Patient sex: M
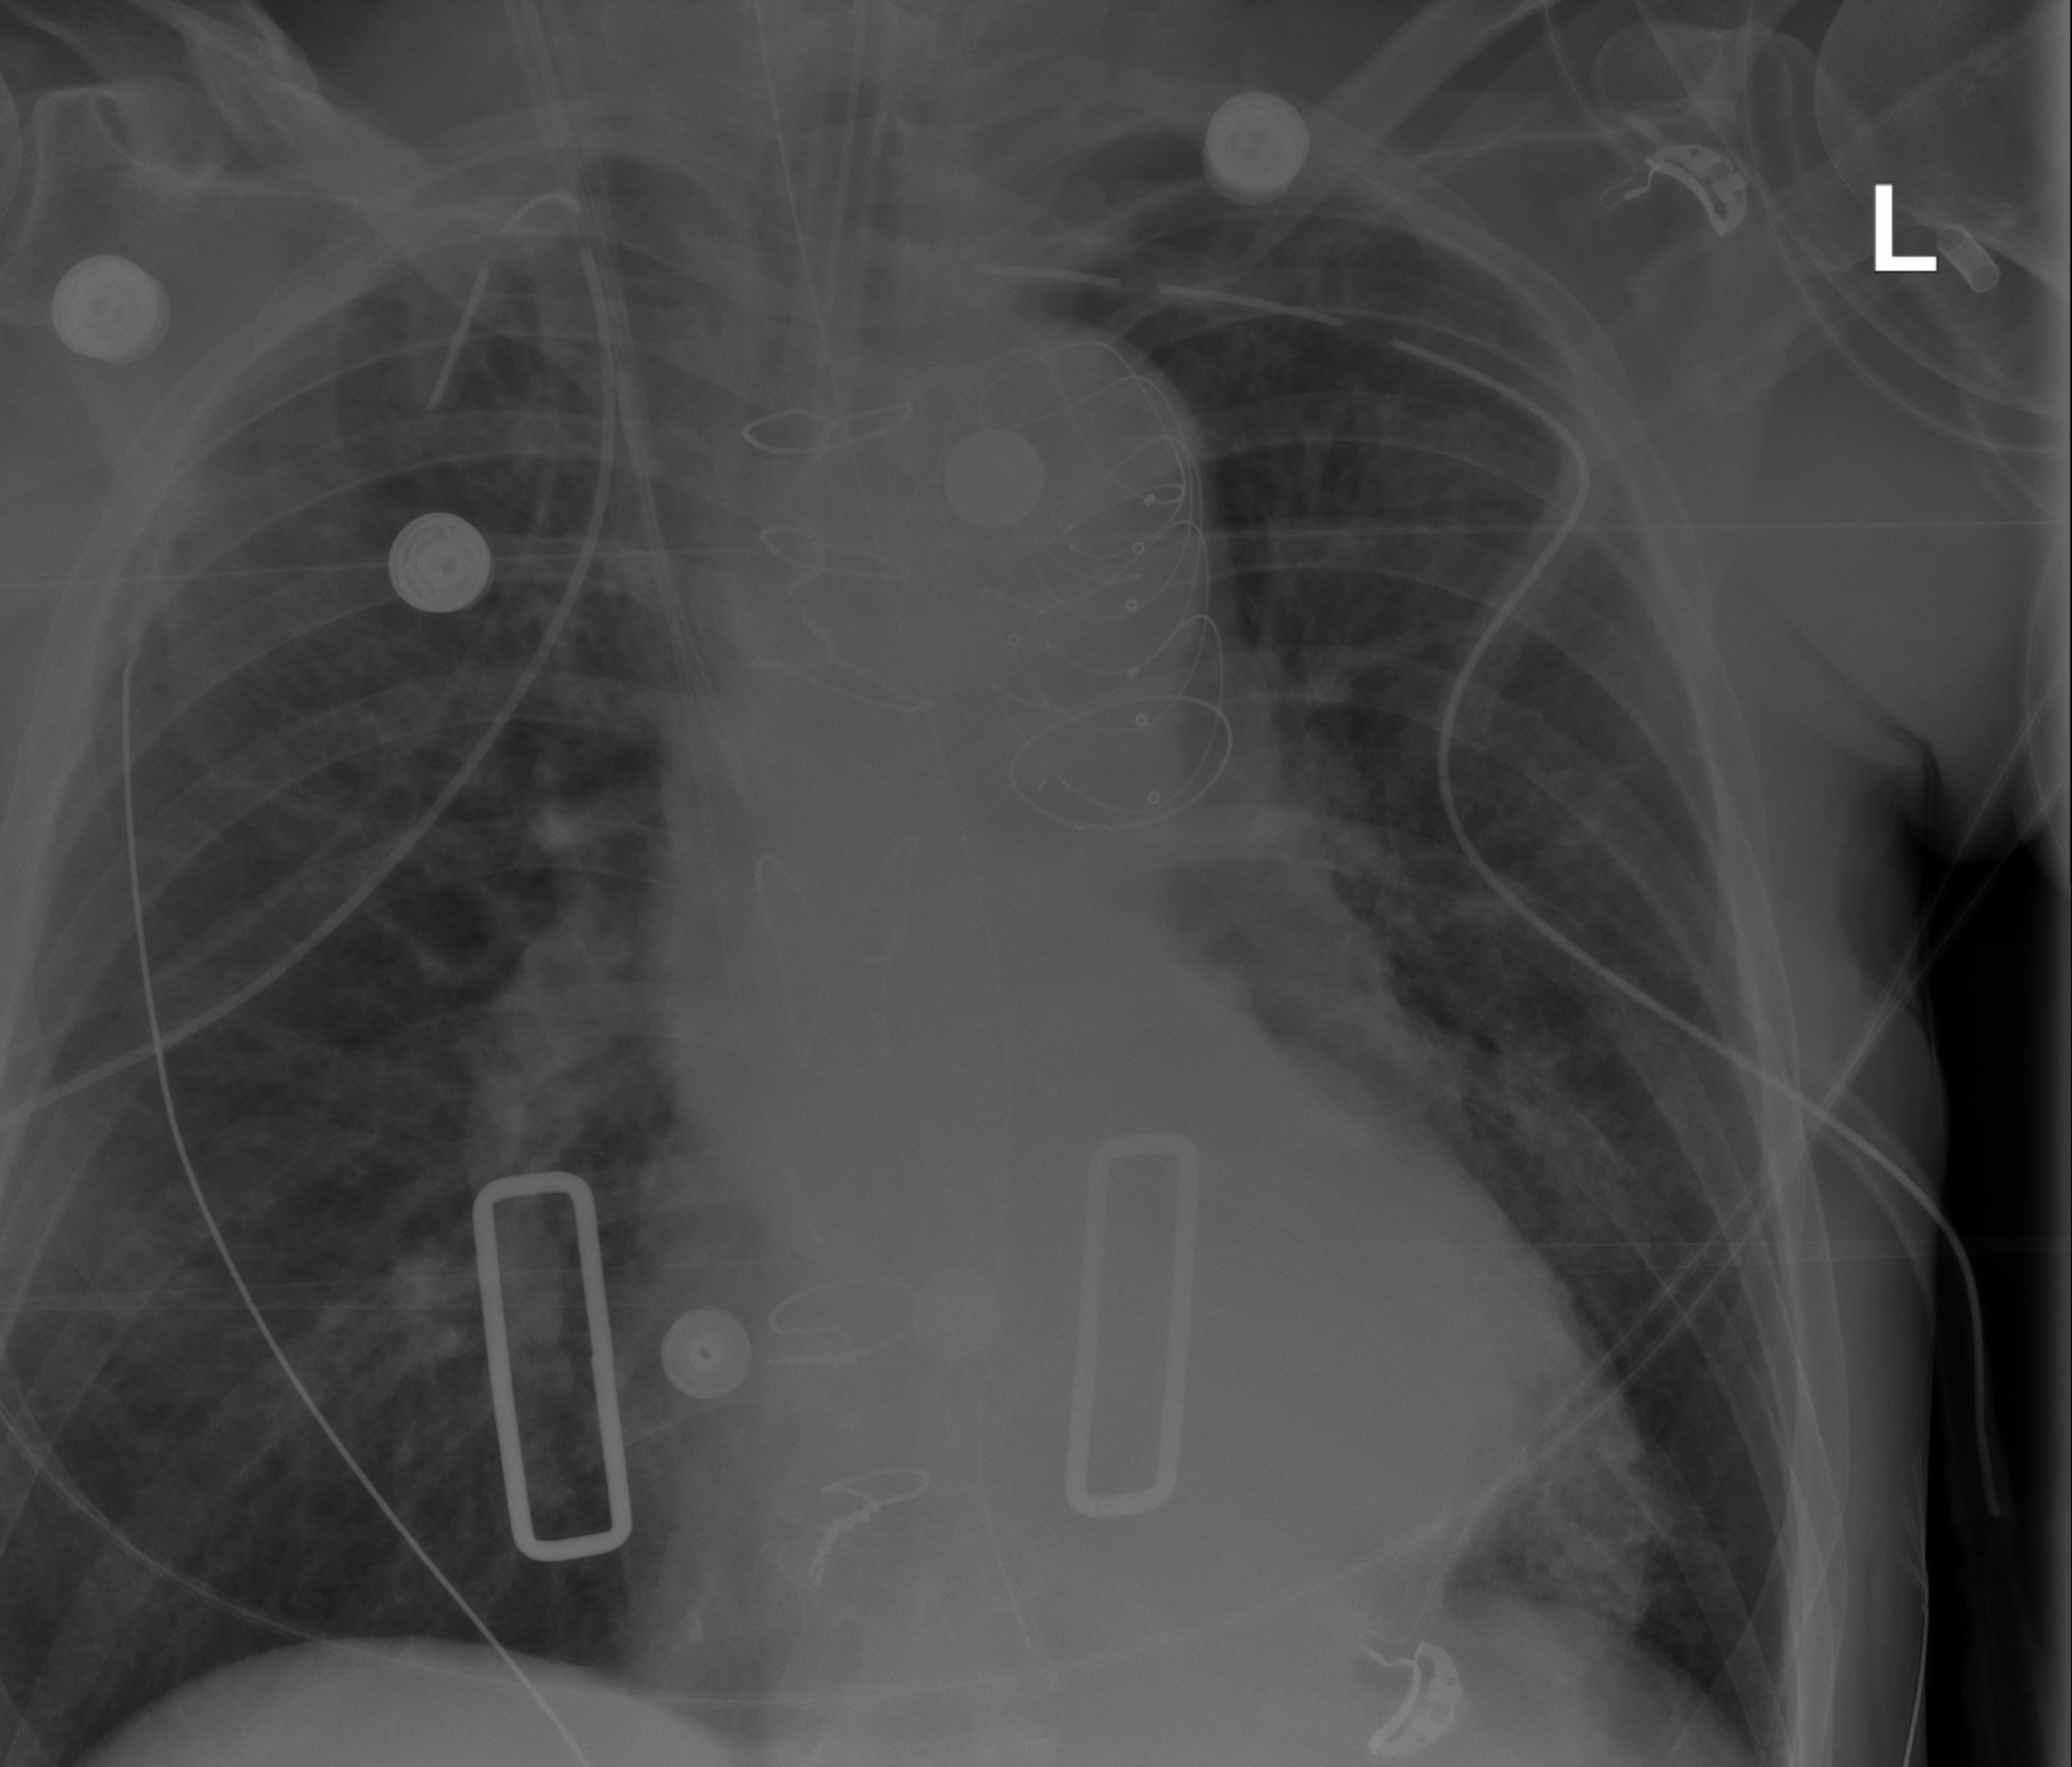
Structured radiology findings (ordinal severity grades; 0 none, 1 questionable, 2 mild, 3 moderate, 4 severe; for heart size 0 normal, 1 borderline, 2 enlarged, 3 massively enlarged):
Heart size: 1
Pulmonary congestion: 2
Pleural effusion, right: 0
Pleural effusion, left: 0
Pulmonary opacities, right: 2
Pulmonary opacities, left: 2
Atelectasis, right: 2
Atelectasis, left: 2